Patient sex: M
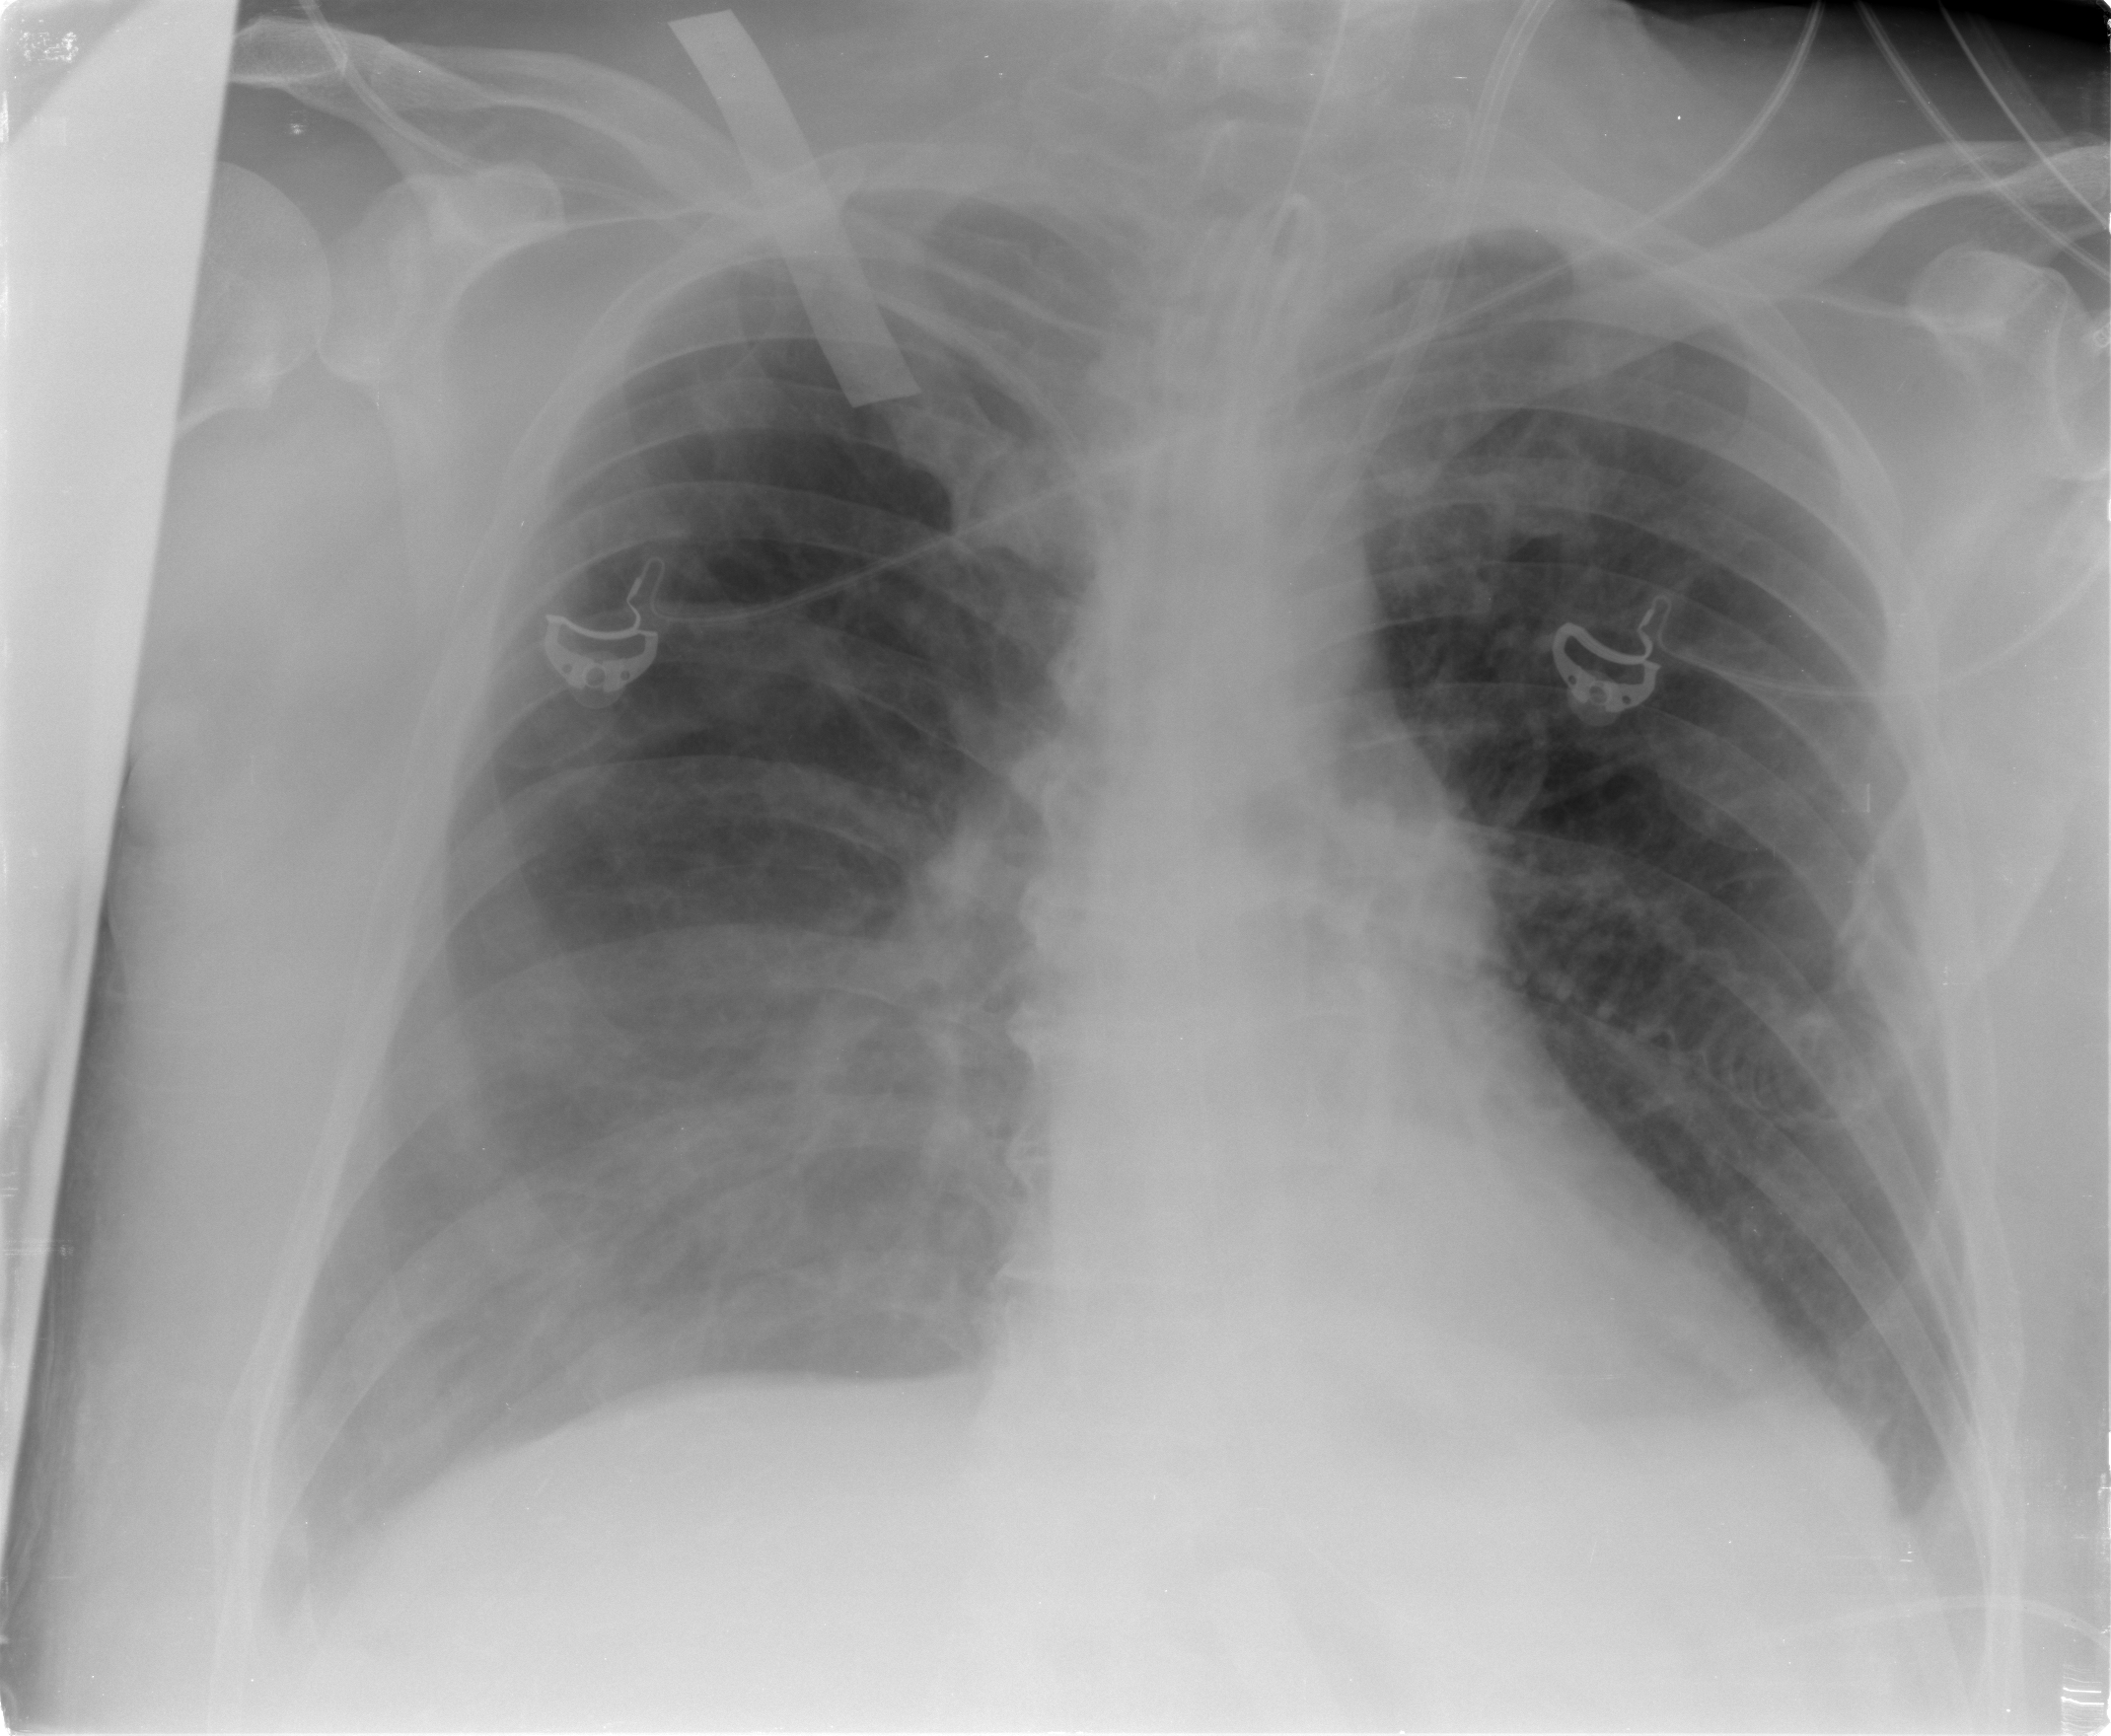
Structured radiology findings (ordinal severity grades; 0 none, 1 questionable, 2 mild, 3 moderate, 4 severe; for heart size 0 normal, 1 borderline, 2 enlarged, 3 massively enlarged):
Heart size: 0
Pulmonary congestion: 2
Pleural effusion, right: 2
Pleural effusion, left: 1
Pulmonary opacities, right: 0
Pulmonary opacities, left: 0
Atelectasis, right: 2
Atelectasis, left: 0